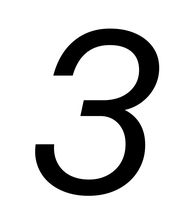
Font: InstrumentSans-Italic_Italic